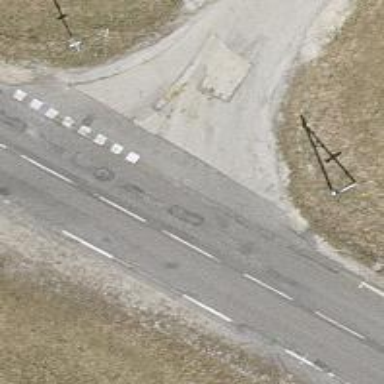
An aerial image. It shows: Road with "give way" sign.